Question: '''
List<myObject> objects = new List<myObject>
myObject
{
string a;
string b;
}
'''
'a' holds the name of the 'objects[i]', and 'b' holds the name of the parent of 'objects[i]'.
How can I serialize this list to a file so I can later create a tree-like image?
As an example, 'objects' list has four elements:
'''
{a=planet, b=solarsystem},
{a=moon, b=planet}
{a=solarsystem, b=universe}
{a=meteor, b=solarsystem}
'''
I want to serialize this so I can later, using javascript, read the file and have enough information to generate this diagram:

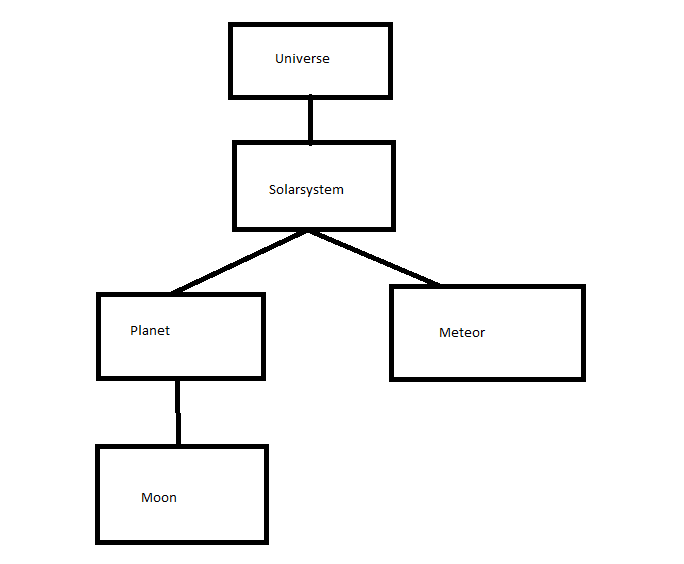
Answer: If I were you I would have designed it this way:
I would have a C# class which would be later serialized to JSON and used it on JavaScript
Basically we will be defining hierarchy using objects and that's what is called object graph.
As it seems, the objects you have mentioned are of same type so we call it a 'Node'.
'''
public class Node {
public string Name { get; set; }
public List<Node> ChildNodes { get; set; }
}
'''
And using this, create your object hierarchy:
'''
private Node CreateXBonezNodes() {
Node universeNode = new Node("Universe");
Node solarSystemNode = new Node("Solar System");
Node planetNode = new Node("Planet");
Node meteorNode = new Node("Meteor");
Node moonNode = new Node("Moon");
//Now define the hierarchy
universeNode.ChildNodes.Add(solarSystemNode);
solarSystemNode.ChildNodes.Add(planetNode);
solarSystemNode.ChildNodes.Add(meteorNode);
planetNode.ChildNodes.Add(moonNode);
return universeNode;
}
'''
When your serialize the object to JSON you would expect this in return
'''
{
Name: "Universe",
ChildNodes: [
{
Name: "Solar System",
ChildNodes: [
{
Name: "Planet",
ChildNodes: [
{
Name: "Moon",
ChildNodes: []
}
]
},
{
Name: "Meteor",
ChildNodes: []
}
]
}
]
}
'''
When you deserialize this JSON to JS object, you can simply access to your object graph easily just with traversing your 'ChildNodes' property.
Hope this helps